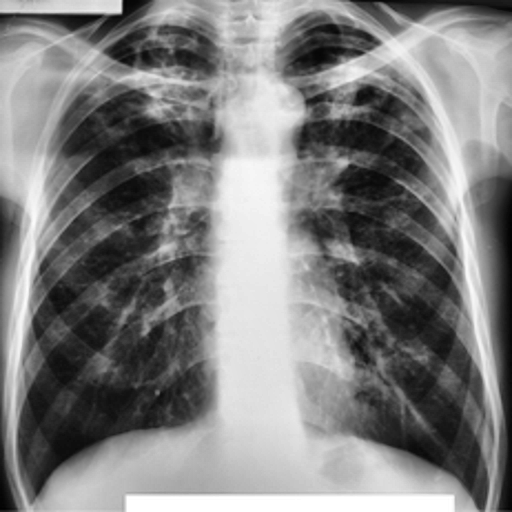
Finding: TUBERCULOSIS